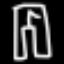
Label: pants